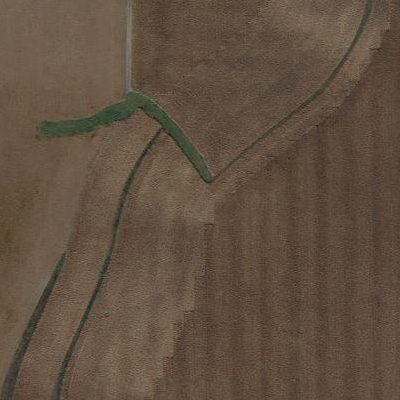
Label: bField